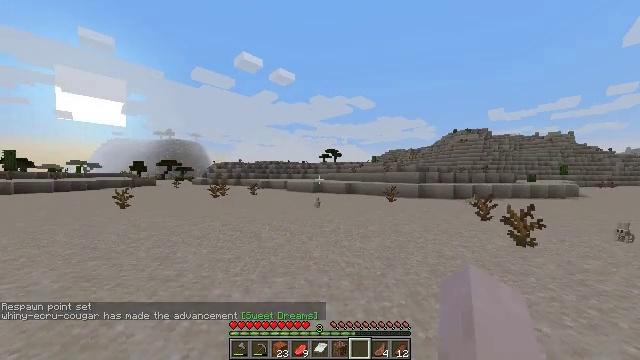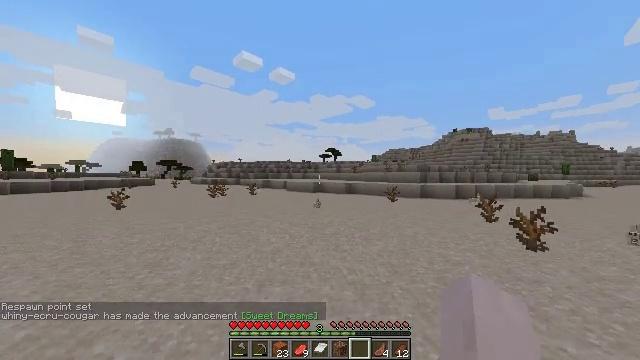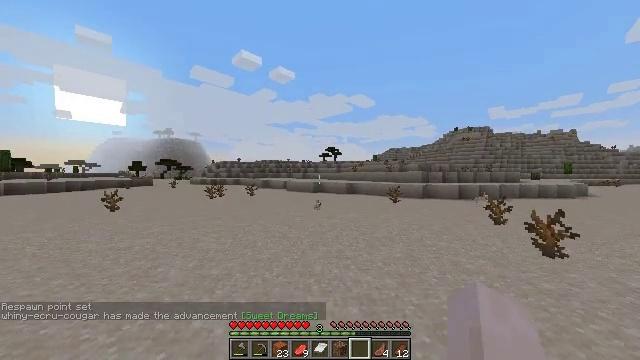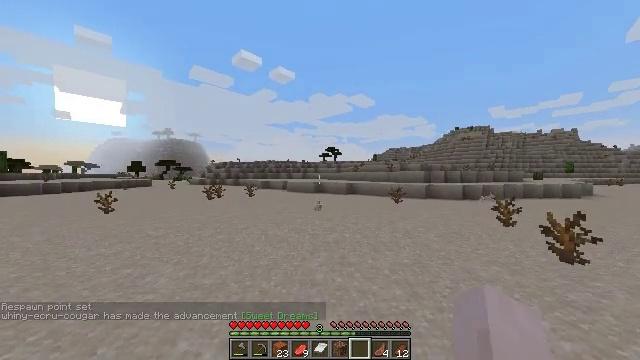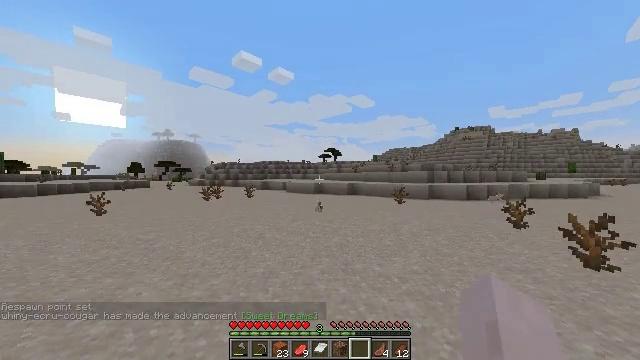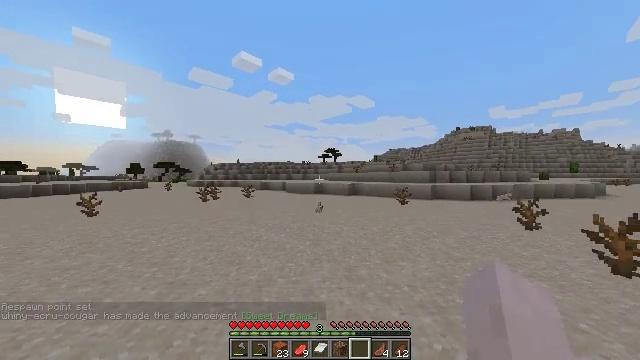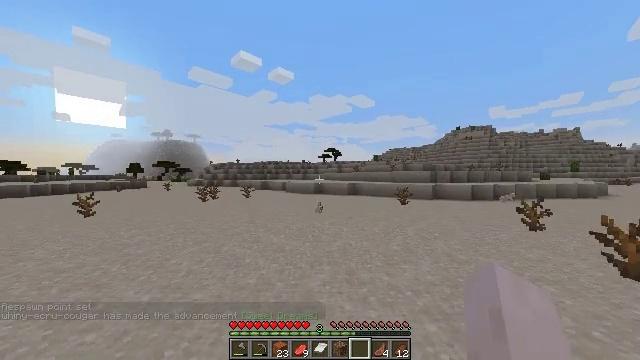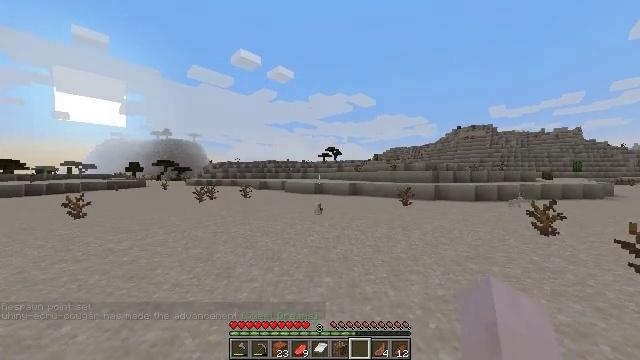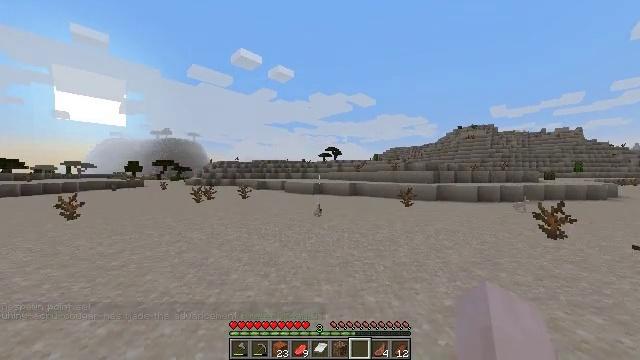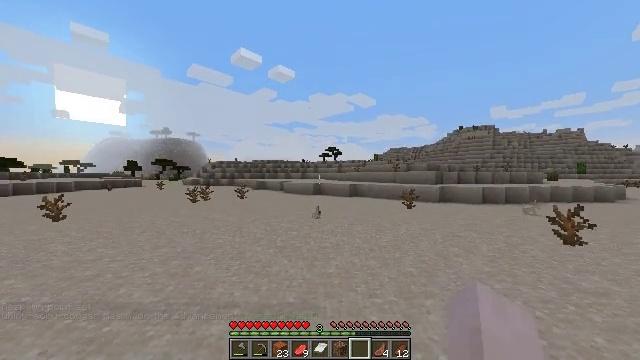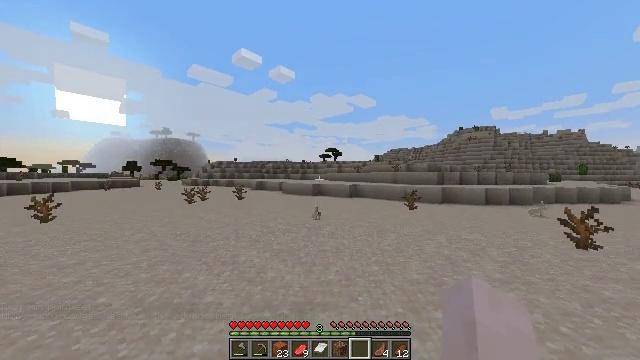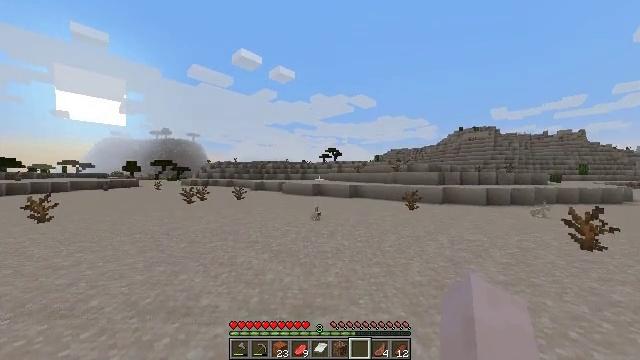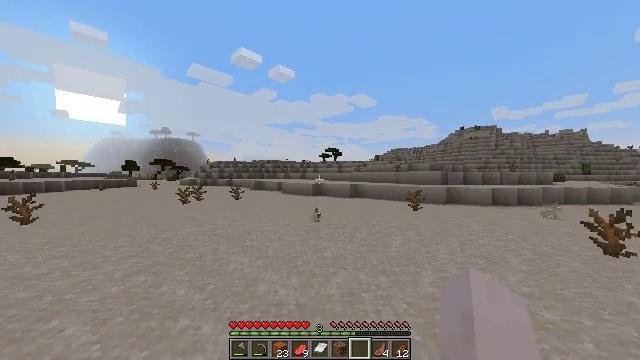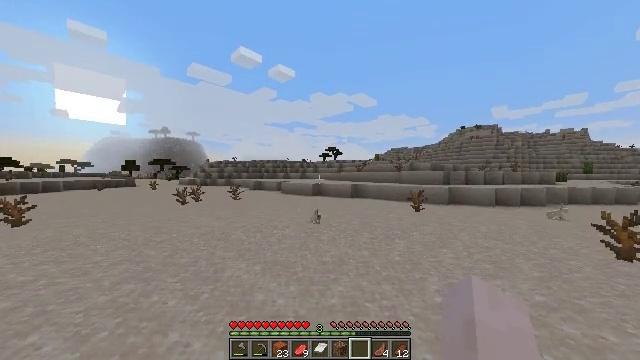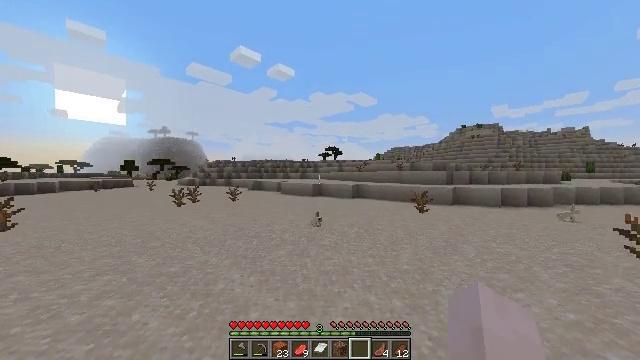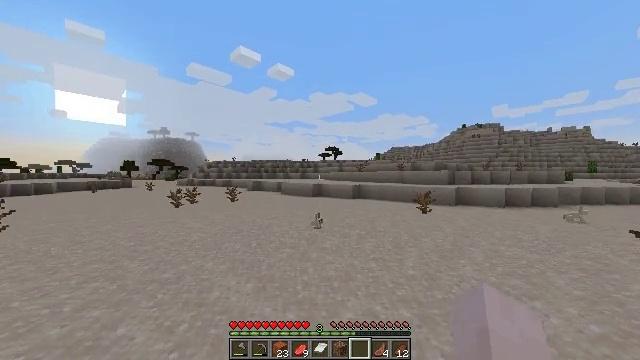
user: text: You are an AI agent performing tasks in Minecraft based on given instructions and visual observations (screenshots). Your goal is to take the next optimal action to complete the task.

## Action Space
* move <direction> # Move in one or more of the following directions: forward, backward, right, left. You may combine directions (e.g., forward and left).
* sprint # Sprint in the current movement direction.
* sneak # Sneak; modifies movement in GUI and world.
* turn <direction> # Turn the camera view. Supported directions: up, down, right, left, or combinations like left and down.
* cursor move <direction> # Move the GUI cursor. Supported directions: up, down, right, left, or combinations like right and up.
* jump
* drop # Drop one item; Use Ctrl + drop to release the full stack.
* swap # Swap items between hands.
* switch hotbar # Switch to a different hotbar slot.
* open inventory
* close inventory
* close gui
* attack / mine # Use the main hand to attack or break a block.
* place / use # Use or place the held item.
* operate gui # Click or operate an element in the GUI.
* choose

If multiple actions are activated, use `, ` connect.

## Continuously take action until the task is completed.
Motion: motion action
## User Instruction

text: Collect the dead bush from dry areas.
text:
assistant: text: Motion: move forward
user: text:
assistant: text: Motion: move forward
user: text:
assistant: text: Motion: move forward
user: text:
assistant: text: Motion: move forward
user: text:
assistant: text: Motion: move forward
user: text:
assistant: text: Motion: move forward
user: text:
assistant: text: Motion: move forward
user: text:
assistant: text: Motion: move forward
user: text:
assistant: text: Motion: move forward
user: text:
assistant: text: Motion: move forward
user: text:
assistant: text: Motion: move forward
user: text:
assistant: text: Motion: move forward
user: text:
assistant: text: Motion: move forward
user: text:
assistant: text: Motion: move forward
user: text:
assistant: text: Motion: move forward
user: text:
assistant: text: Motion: move forward
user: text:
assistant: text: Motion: move forward
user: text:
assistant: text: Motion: move forward
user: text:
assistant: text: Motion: move forward
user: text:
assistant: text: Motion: move forward
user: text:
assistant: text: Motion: move forward
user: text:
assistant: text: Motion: move forward
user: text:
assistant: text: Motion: move forward
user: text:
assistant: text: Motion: move forward
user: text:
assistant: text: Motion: move forward
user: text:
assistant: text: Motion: move forward
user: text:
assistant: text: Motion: move forward
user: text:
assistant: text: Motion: move forward
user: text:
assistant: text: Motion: move forward
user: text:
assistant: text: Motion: move forward